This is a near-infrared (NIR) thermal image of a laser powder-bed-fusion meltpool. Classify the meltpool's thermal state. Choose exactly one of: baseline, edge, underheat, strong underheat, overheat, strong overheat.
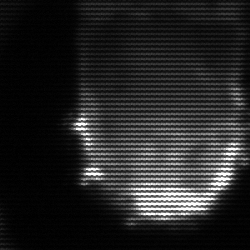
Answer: baseline